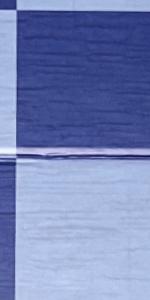
Label: Empty